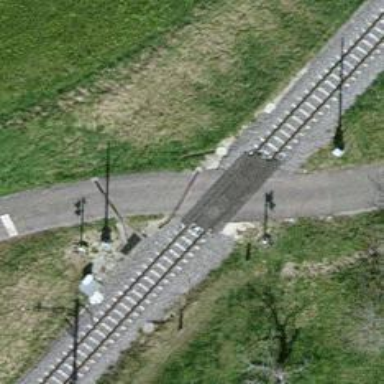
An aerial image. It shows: Crossing for the railway.